Interaction volume radius: 10 \u00c5
Interaction volume height: 25 \u00c5
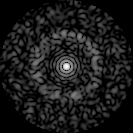
Disorder parameter: 0.8339